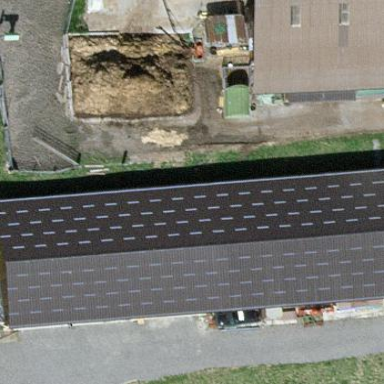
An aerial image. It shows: Farm auxiliary building.